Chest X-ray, AP view. Patient: 44 years old, sex F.
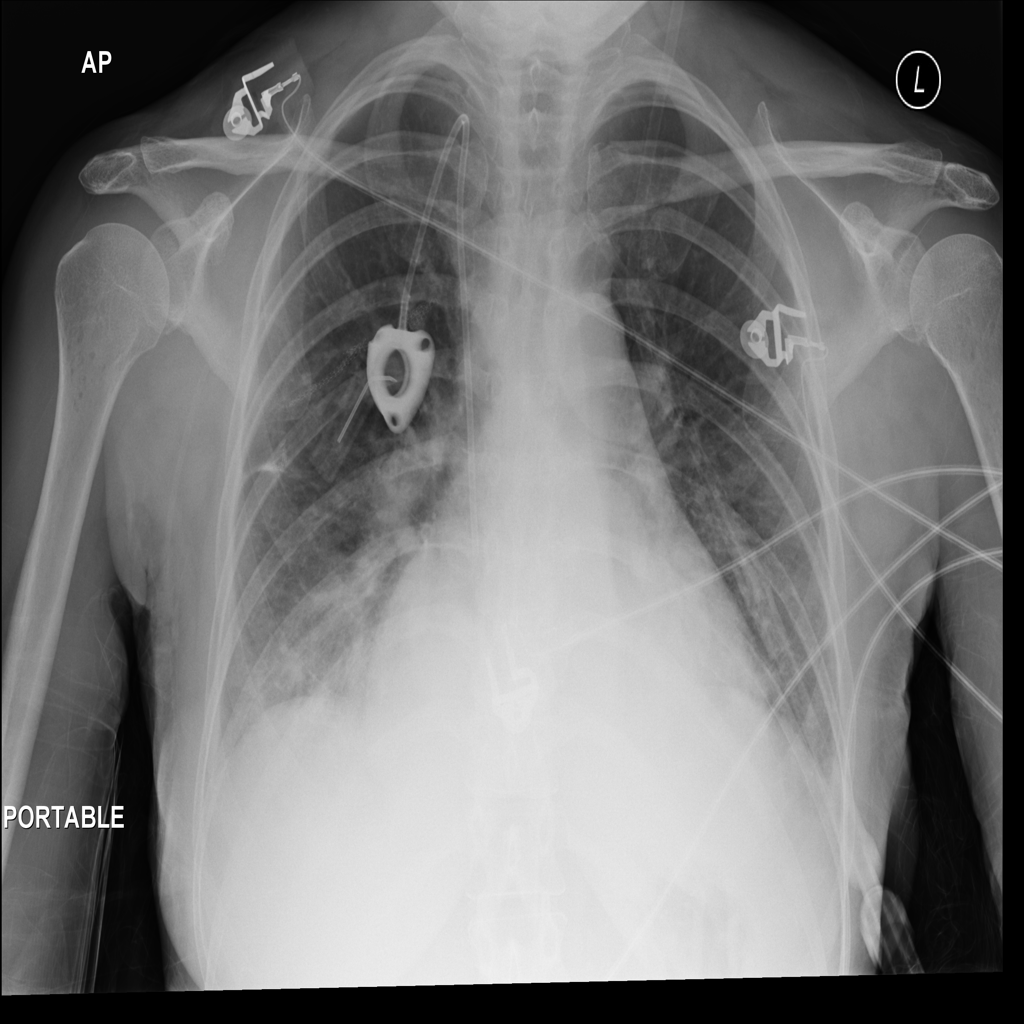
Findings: Atelectasis, Infiltration